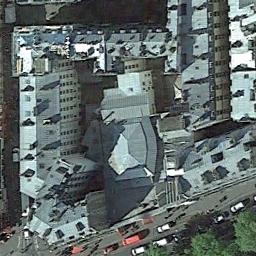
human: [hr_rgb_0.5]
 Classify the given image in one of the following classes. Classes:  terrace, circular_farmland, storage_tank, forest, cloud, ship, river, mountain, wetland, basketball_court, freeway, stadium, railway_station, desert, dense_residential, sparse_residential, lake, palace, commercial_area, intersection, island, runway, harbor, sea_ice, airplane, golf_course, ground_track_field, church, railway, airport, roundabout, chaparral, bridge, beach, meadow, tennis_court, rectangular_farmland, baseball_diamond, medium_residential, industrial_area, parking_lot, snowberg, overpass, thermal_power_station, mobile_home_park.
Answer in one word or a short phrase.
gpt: commercial_area